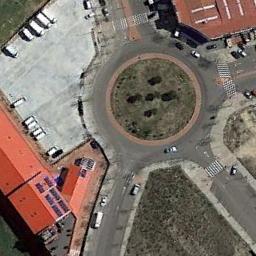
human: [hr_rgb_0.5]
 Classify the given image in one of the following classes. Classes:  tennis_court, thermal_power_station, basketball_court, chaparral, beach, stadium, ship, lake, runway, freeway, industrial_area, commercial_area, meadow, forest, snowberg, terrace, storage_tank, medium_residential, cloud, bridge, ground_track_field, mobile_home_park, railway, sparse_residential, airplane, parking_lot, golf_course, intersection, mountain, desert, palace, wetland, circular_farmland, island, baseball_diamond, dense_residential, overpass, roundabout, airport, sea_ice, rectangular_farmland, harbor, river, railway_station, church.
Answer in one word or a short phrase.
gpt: roundabout